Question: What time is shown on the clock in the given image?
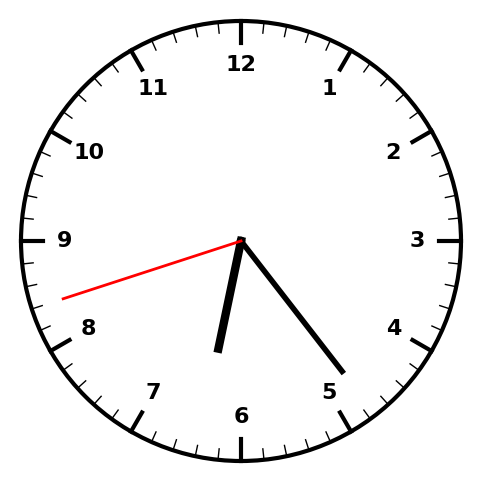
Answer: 06:23:42